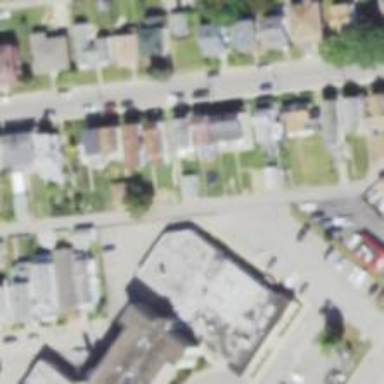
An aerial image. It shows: Alley classified as service road.